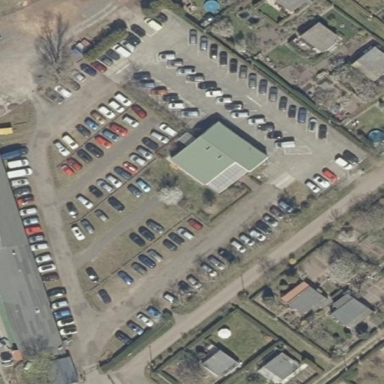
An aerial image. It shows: Parking area with surface.